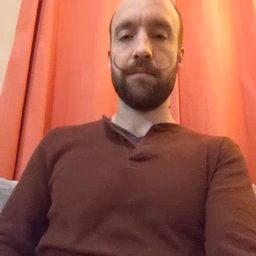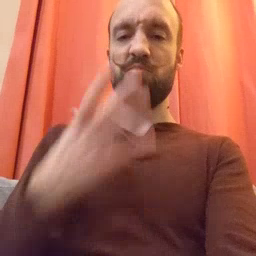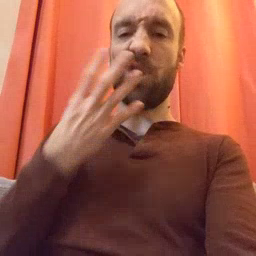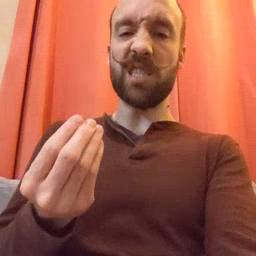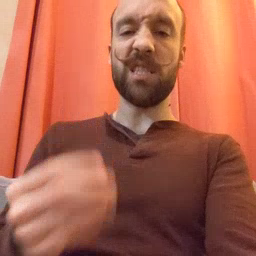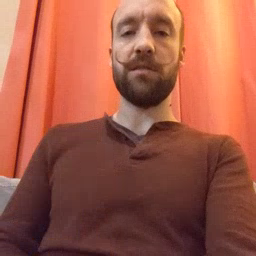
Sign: wet